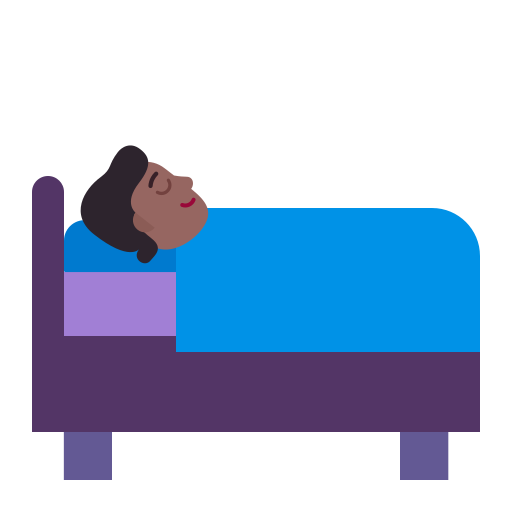
person in bed flat  dark